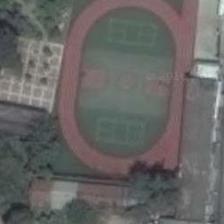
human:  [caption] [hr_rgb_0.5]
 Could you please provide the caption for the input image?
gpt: several buildings and trees are near a playground with a basketball field and two badminton courts in it .

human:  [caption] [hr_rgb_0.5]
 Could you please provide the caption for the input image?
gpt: a playground with a basketball field in it is surrounded by some green trees and many buildings .

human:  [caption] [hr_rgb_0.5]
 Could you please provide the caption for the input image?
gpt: a playground with basketball field in it is surrounded by some trees and several buildings .

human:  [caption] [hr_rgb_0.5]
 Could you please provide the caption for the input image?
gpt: a football field which located at the street corner .

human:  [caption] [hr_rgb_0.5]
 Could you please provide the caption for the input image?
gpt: a playground with basketball field in it is surrounded by some trees and several buildings .